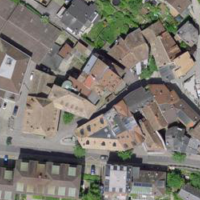
EUNIS habitat code: 54
Species observed at this site:
Acer campestre